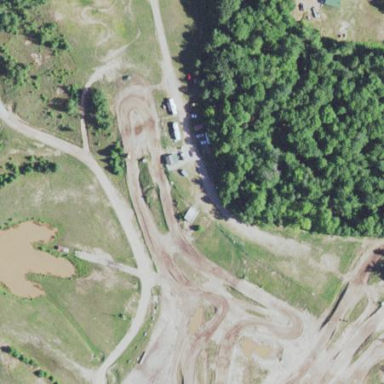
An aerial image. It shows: Sports centre specializing in motocross activities.